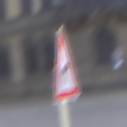
Verkehrszeichen: KurveRechts
Umgebung: Outdoor, Urban
Tageszeit: MorningAfternoon
Wetter: PartlyCloudy
Licht: Natural
Jahreszeit: NotSpecified
Kontrast: LowContrast